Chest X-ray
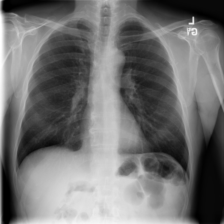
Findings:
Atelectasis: negative
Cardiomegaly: negative
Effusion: negative
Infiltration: negative
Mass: negative
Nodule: negative
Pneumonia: negative
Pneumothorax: negative
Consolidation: negative
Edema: negative
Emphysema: negative
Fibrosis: negative
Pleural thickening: negative
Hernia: negative